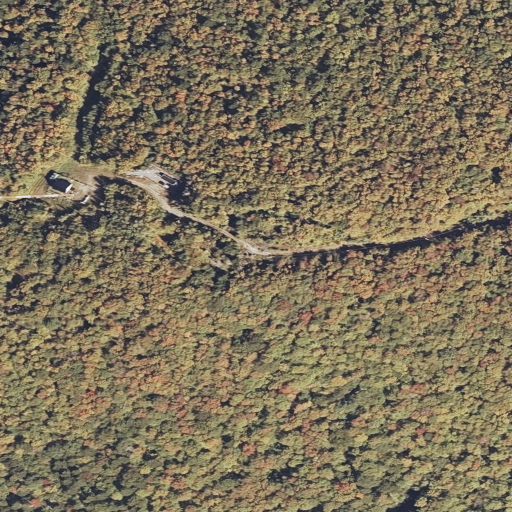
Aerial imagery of mountain in Maine named Passadumkeag Mountain containing deciduous forest and open development